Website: walmart
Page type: orders-overview
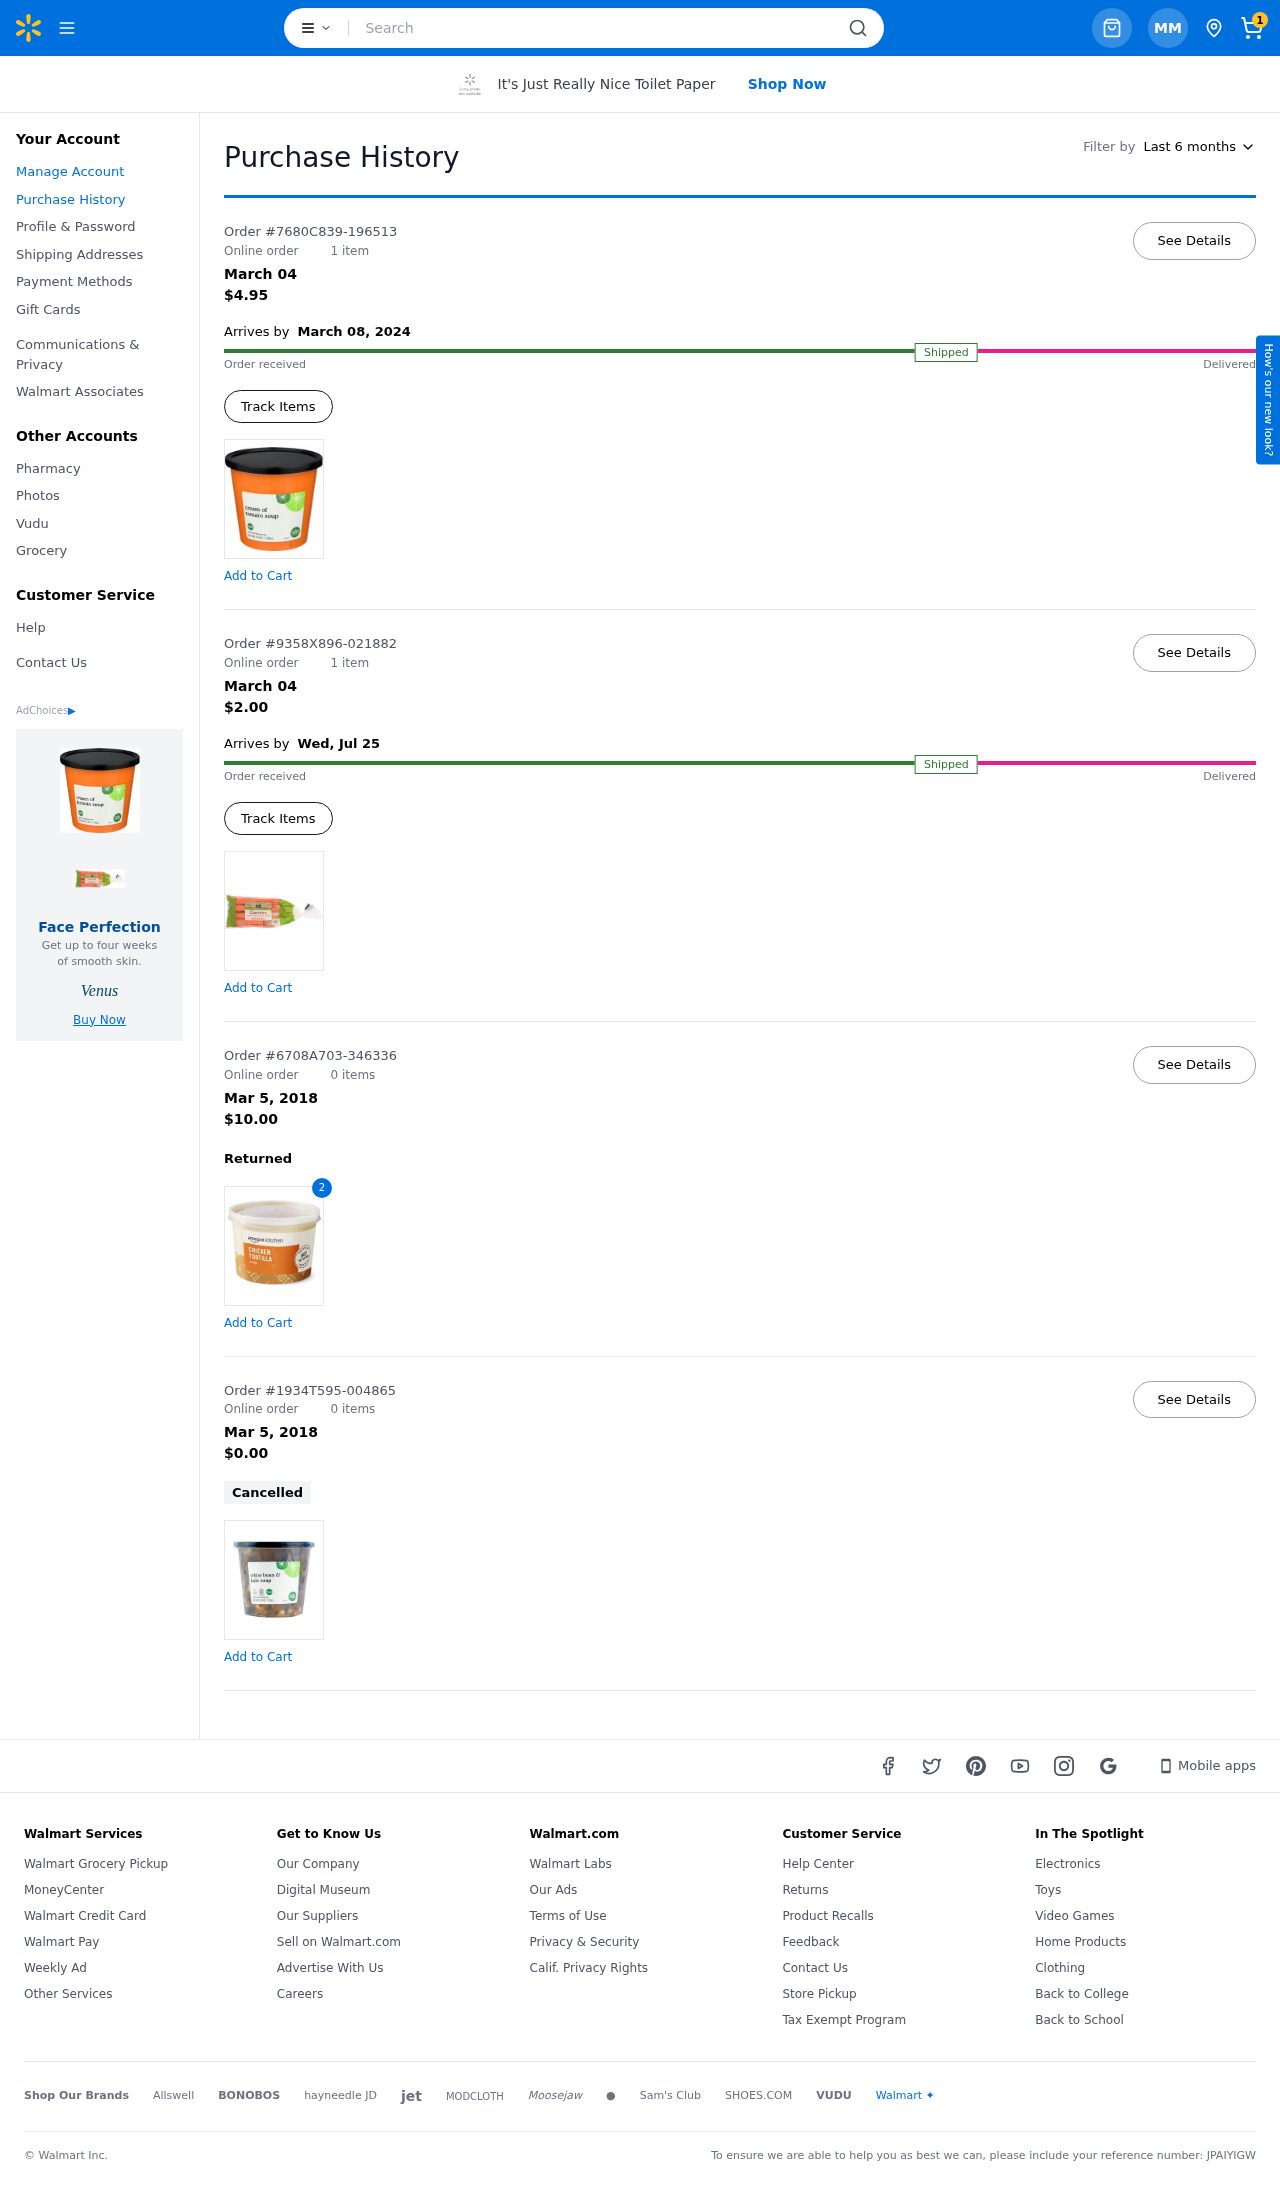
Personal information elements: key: PII_INITIALS
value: MM
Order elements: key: ORDER_NUM_ITEMS
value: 1
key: ORDER1_ID
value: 7680C839-196513
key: ORDER1_NUM_ITEMS
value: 1 item
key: ORDER1_DATE
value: March 04
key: ORDER1_TOTAL
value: $4.95
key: ORDER1_DELIVERY_DATE
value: March 08, 2024
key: ORDER2_ID
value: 9358X896-021882
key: ORDER2_NUM_ITEMS
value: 1 item
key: ORDER2_DATE
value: March 04
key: ORDER2_TOTAL
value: $2.00
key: ORDER2_DELIVERY_DATE
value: Wed, Jul 25
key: ORDER3_ID
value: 6708A703-346336
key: ORDER3_NUM_ITEMS
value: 0 items
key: ORDER3_DATE
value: Mar 5, 2018
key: ORDER3_TOTAL
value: $10.00
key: ORDER3_ITEM_QTY
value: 2
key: ORDER4_ID
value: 1934T595-004865
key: ORDER4_NUM_ITEMS
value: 0 items
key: ORDER4_DATE
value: Mar 5, 2018
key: ORDER4_TOTAL
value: $0.00
Search elements: key: HEADER_SEARCH
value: Search